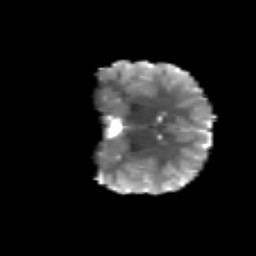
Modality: T2w
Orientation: coronal
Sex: female
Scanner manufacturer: siemens
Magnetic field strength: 3 T
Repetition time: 5 s
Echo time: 0.071 s